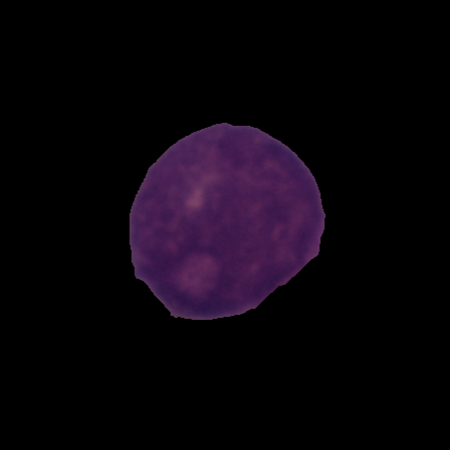
Label: cancer